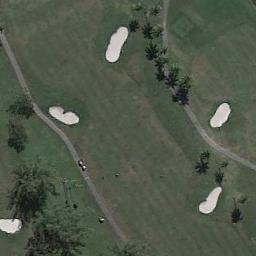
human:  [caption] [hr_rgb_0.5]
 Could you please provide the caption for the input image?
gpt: There are many trees near the golf course .

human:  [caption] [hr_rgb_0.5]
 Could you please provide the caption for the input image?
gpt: The picture shows a road with a nearly 180-degree turn .

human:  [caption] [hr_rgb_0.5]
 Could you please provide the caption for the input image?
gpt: The golf course has a fairway, Some roads, Barrier trees and sandpits .

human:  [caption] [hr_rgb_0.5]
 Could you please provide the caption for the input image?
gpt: There are a few bunkers and a few paths on the large green lawn on the golf course and many trees .

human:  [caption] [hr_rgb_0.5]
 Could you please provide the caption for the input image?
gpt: There are five bunkers and some trees on the golf course .